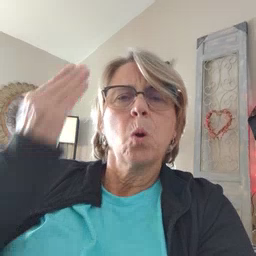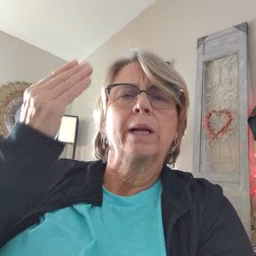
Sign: morning